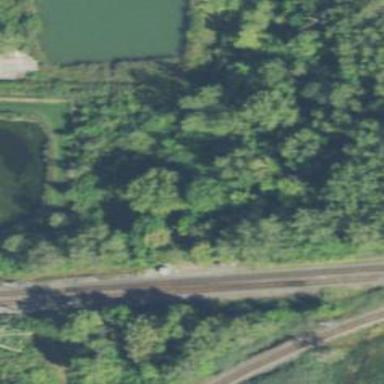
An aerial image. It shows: Abandoned railway.